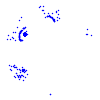
Particle: electron